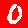
Digit: 0